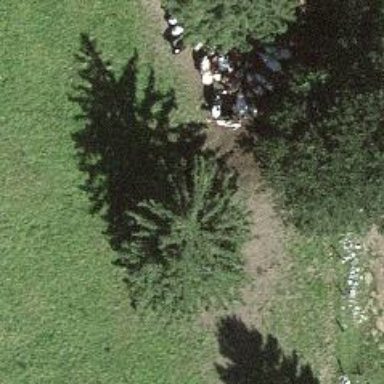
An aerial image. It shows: Single tag "natural: tree."